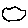
Label: cloud